Question: I'm using GCP for some time now and few months ago when I tried to open Cloud Shell from browser I received this message:

I'm preety sure that it is a mistake. I wonder if anyone faced that problem before. The browser shell is not that important but it's nice to have. Is there any way I can restore access to this? I don't care about the files in home directory, just access to the shell.
What I've tried:
- 'Send feedback'- <URL>
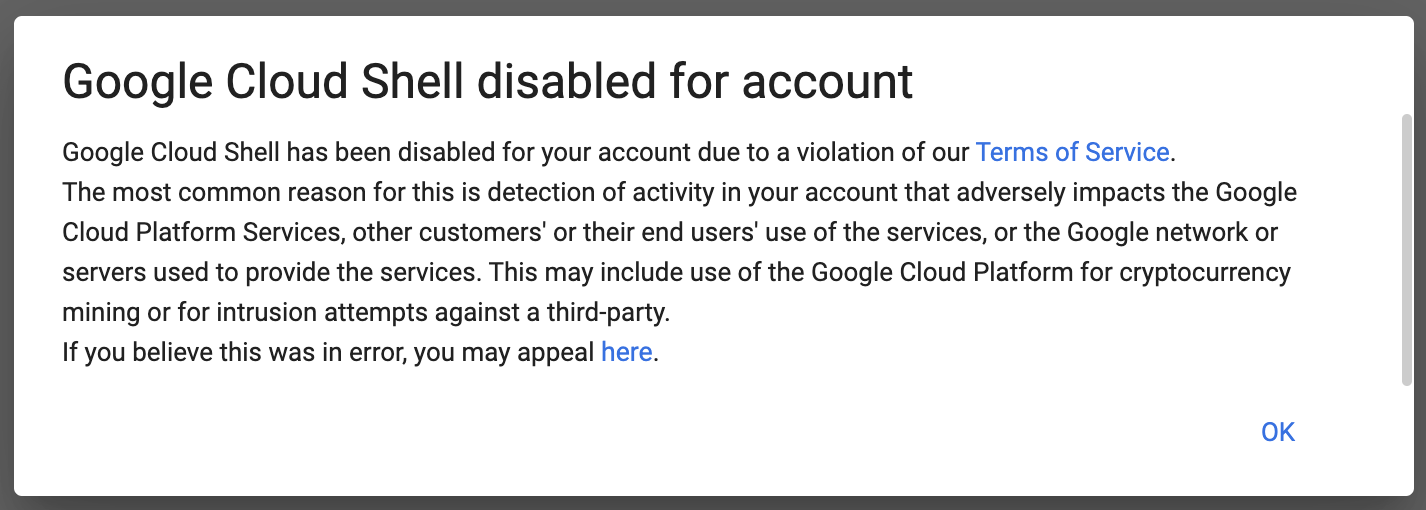
Answer: Unless you have a connection at Google who can help or a Googler reads this, without paying for Cloud Support you're falling (presumably intentionally) between the cracks.
The feedback is likely tracked but, as you suspect, it's likely low priority. BTW, you can check your reports to <URL>. This should confirm that this one at least made it into the system.